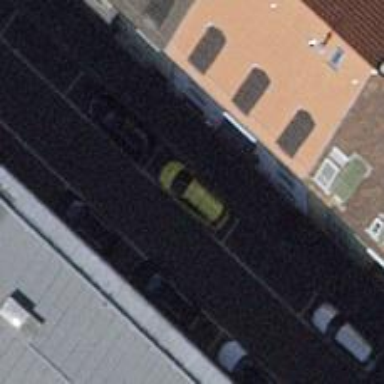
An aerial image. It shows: Parking lane for vehicles.